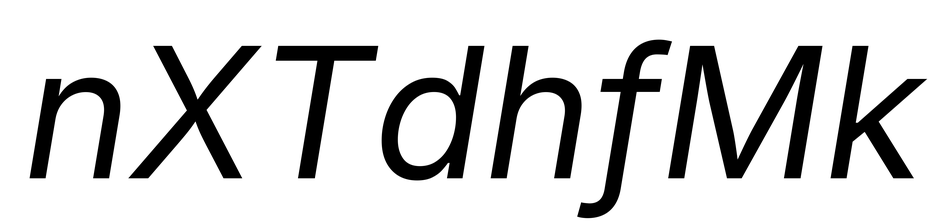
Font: Inter-Italic_Italic